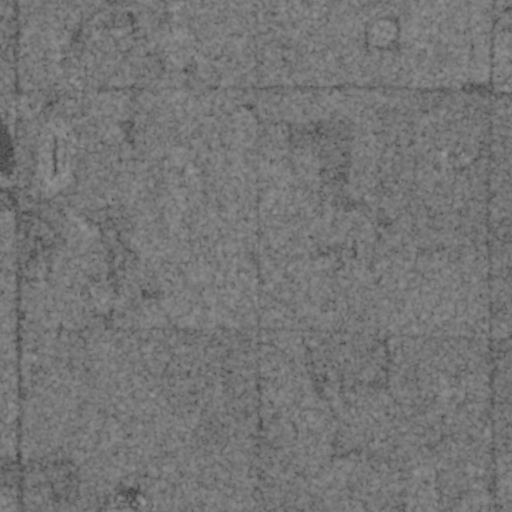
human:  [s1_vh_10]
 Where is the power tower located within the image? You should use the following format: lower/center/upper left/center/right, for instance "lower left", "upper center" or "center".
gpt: The power tower is located in the upper left of the image.
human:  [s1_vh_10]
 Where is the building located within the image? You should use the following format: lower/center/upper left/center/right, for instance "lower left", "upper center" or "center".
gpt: The building is located in the upper right of the image.
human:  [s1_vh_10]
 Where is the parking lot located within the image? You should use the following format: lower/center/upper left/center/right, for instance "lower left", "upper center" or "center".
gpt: There is no parking lot in the image.

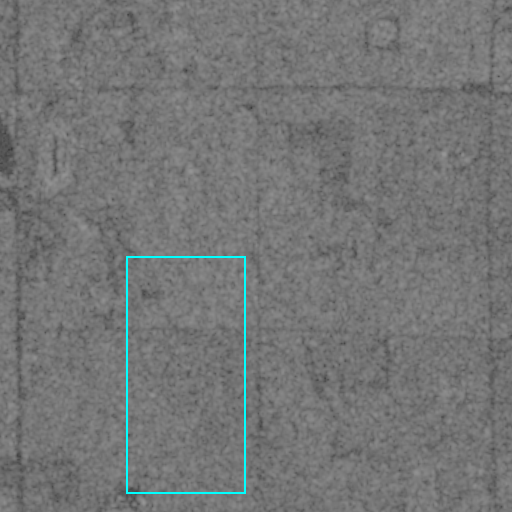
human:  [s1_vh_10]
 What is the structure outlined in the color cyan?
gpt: There is no cyan outline.
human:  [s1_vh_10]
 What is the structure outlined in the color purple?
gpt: There is no structure outlined in purple.